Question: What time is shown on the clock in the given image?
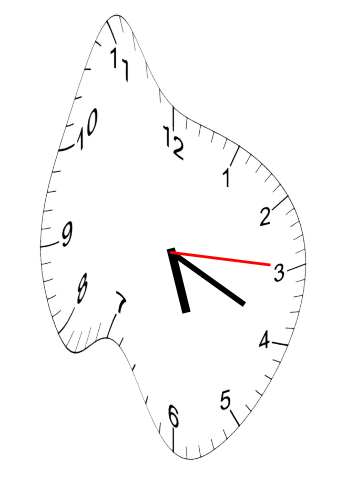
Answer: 05:19:15